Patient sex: M
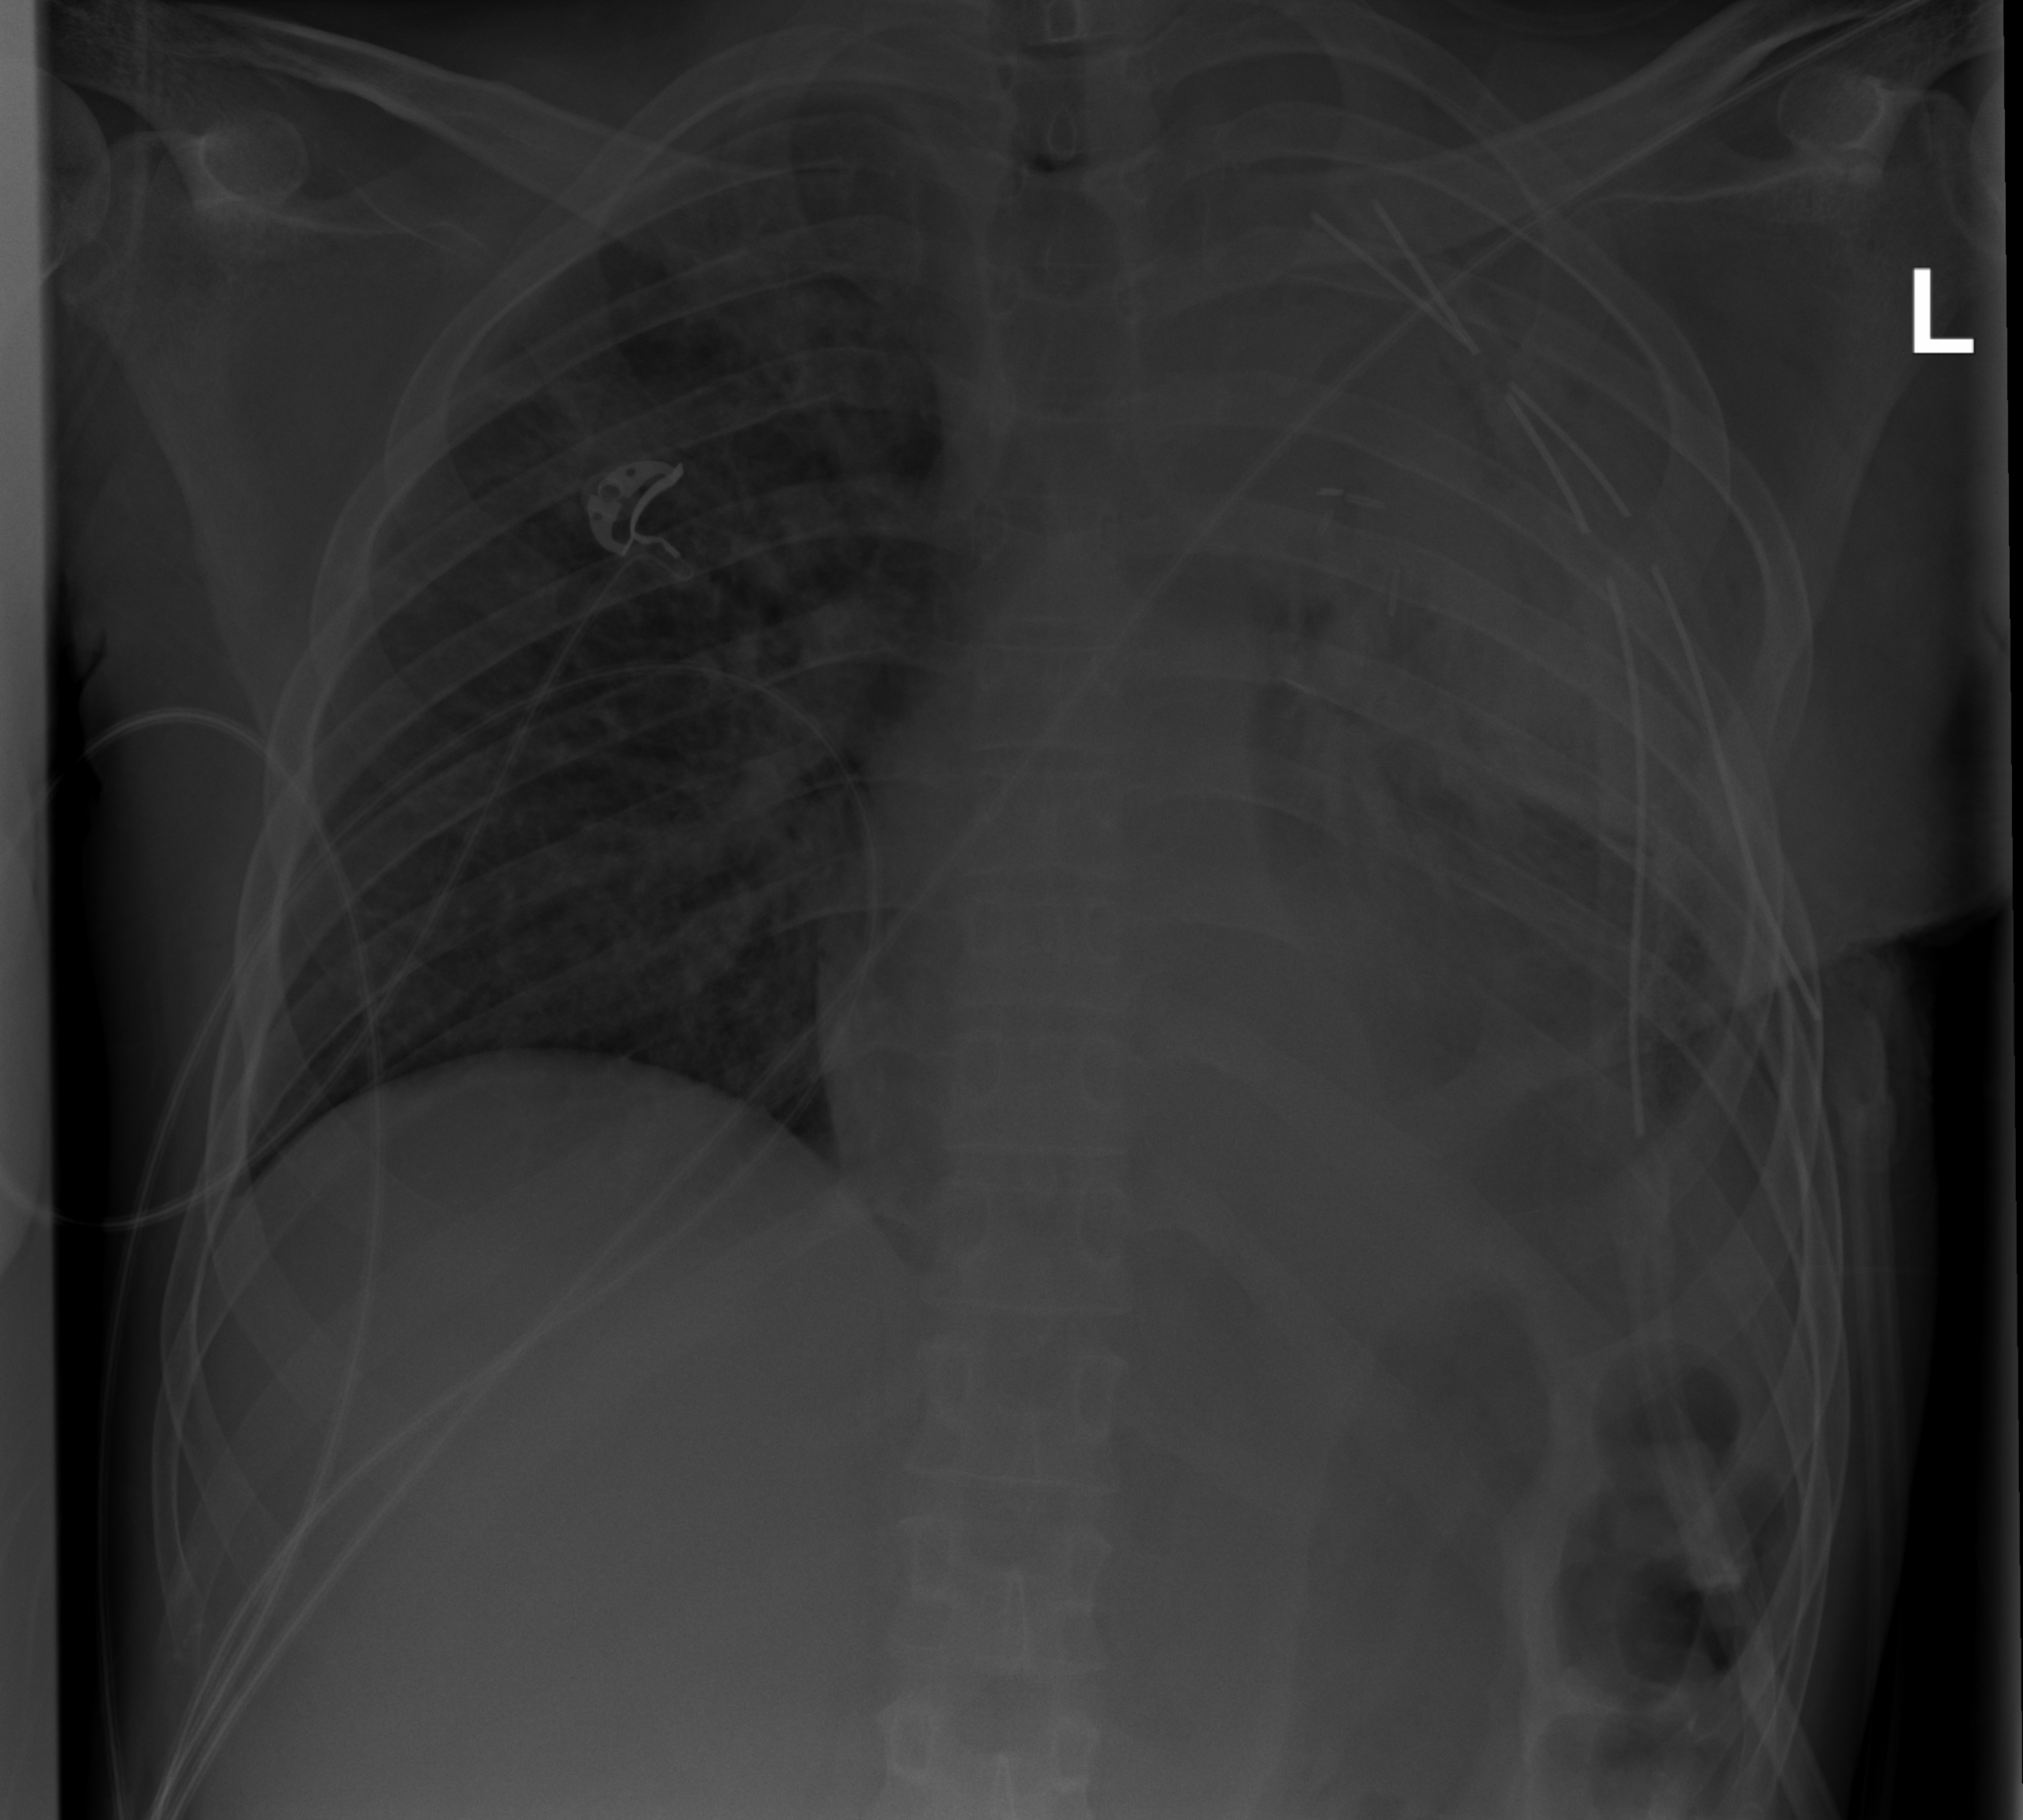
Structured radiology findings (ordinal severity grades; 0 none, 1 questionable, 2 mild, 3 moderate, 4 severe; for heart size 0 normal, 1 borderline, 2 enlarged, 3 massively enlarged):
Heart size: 0
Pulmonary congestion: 0
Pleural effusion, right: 0
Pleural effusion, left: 3
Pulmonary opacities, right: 2
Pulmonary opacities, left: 3
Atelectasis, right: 0
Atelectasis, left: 3